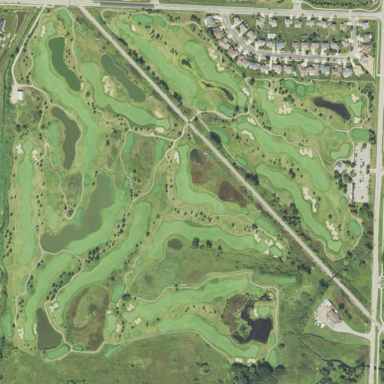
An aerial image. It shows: Golf course.